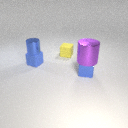
large purple metal cylinder to the right of small blue metal cylinder